Question: I have a Dictionary of a grid defined:
'''
Dictionary<Tuple<int, int>, decimal> _details;
'''
where the key is ,
I have a complex grouping method that should group 3 dictionary items together,
from the same row and the column is 1,2,3 or 4,5,6 or 7,8,9 or 10,11,12 then process them
I have done it and it works perfectly but I is there a cleaner way to do it?
my code:
private bool IsValid()
{
// check every value with quantity and value or both null
// check total not null
'''
if (_details.Count() <= 0)
return false;
var rows = _details.GroupBy(c => c.Key.Item2);
foreach (var item in rows)
{
foreach (var subItem in item)
{
switch (subItem.Key.Item1)
{
case 1:
{
if (!item.Any(c => c.Key.Item1.In(2, 3)))
return false;
break;
}
case 2:
{
if (!item.Any(c => c.Key.Item1 == 1) || item.Any(c => c.Key.Item1 == 3))
return false;
break;
}
case 3:
{
if (!item.Any(c => c.Key.Item1 == 1) || item.Any(c => c.Key.Item1 == 2))
return false;
break;
}
// code continues the same way up to 12
return true;
}
'''
Edit: data
'''
_details = new Dictionary<Tuple<int, int>, decimal>();
_details.Add(new Tuple<int, int>(1, 1), 10);
_details.Add(new Tuple<int, int>(2, 1), 10);
// if abouve data only added return true
_details.Add(new Tuple<int, int>(4, 2), 10);
_details.Add(new Tuple<int, int>(6, 2), 10);
// still true
_details.Add(new Tuple<int, int>(10, 4), 10);
_details.Add(new Tuple<int, int>(11, 4), 10);
//still true
_details.Add(new Tuple<int, int>(2, 2), 10);
_details.Add(new Tuple<int, int>(8, 1), 10);
_details.Add(new Tuple<int, int>(10, 3), 10);
// adding the last 3 return false
'''

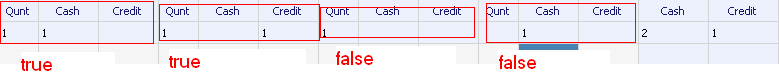
Answer: You can somewhat simplify this by interpreting sets of numbers as sets of bits.
Convert a set of small numbers 0..11 to a single 'int' such that if a number 'k' is present in the set, then bit number 'k' is set in the 'int'; otherwise, the corresponding bit is zero.
For example, your illustration would be converted to a number '010 001 101 011' in binary (spaces are for separating the groups). Note that the bits are reversed, because cell #1 is on the left, while bit number zero is on the right. This corresponds to octal number '2153' (octal is convenient when you consider triples of bits).
Given a mask like that, you can check each triplet of bits for validity. There are only eight possibilities - '000', '001', '010', '011', '100', '101', '110', and '111'. Of them only '000', '011', and '101' are valid.
Here is one way of implementing this:
'''
var rows = _details.GroupBy(c => c.Key.Item2);
foreach (var item in rows) {
// Note the -1: this is because your items are numbered 1..12,
// while bits are numbered 0..11
int mask = item.Aggregate(0, (p, v) => p | (1 << (v.Key.Item1-1)));
for (i = 0 ; i != 4 ; i++) {
int bits = (mask >> (3*i)) & 7; // Shift, and take the las three bits
if (bits != 0 && bits != 3 && bits != 5) {
return false;
}
}
}
return true;
'''